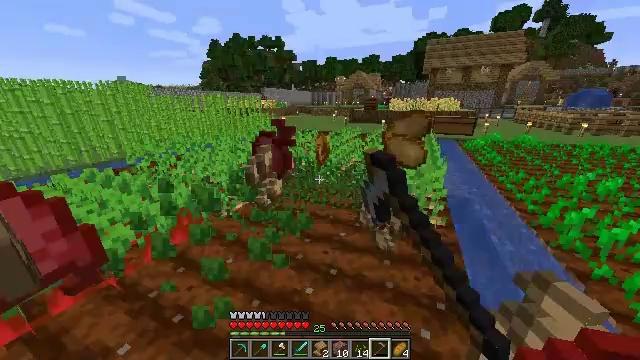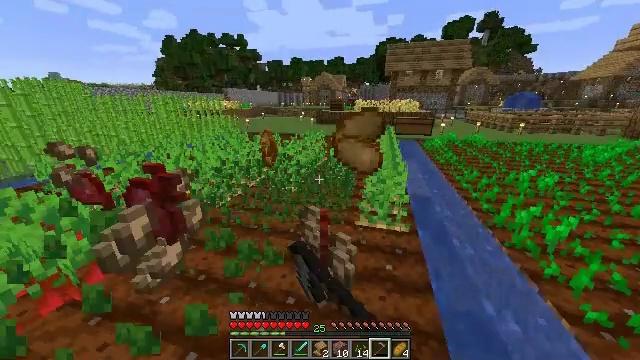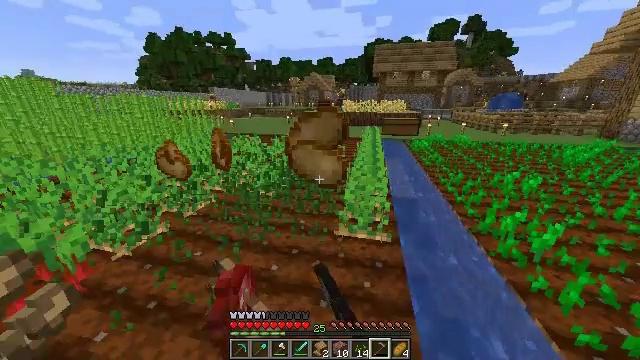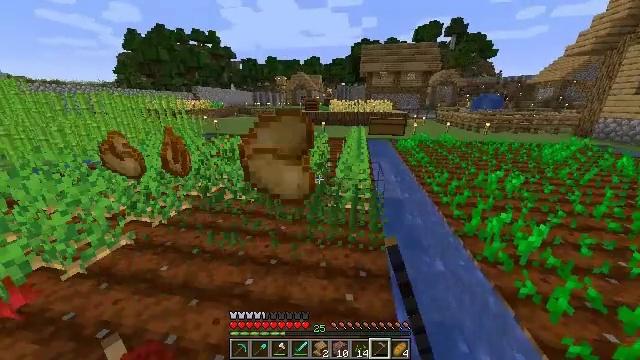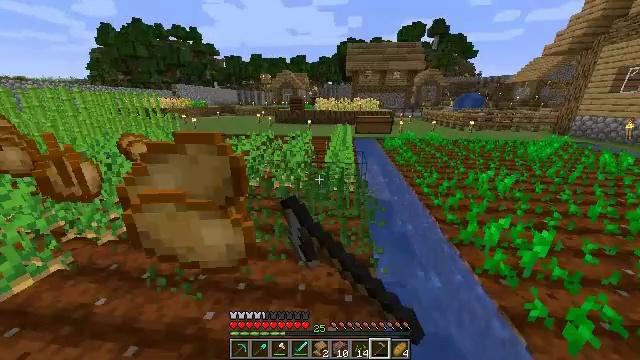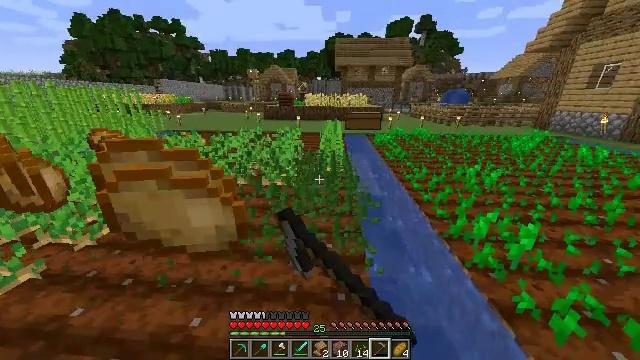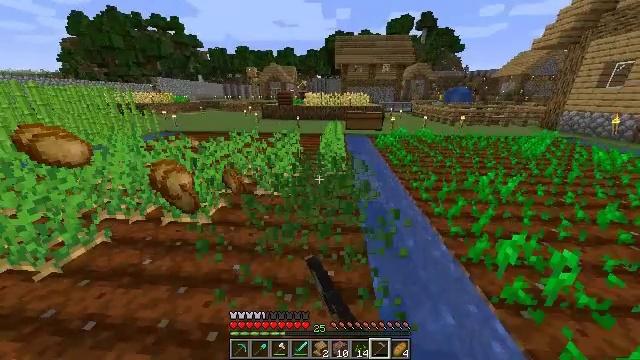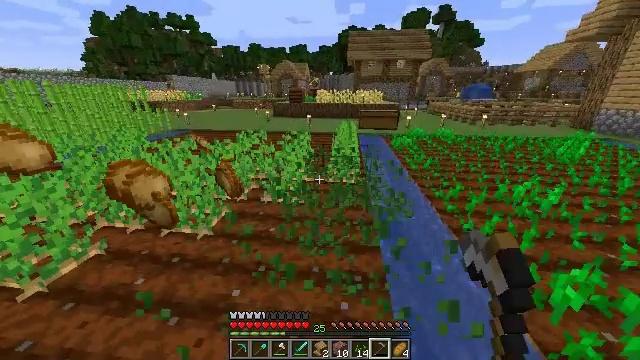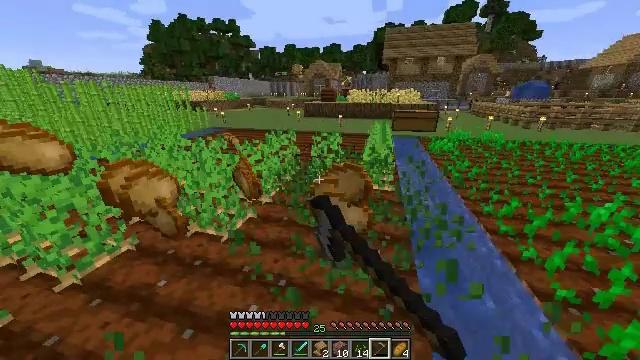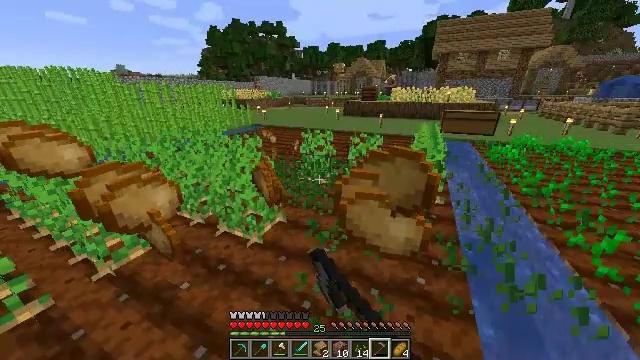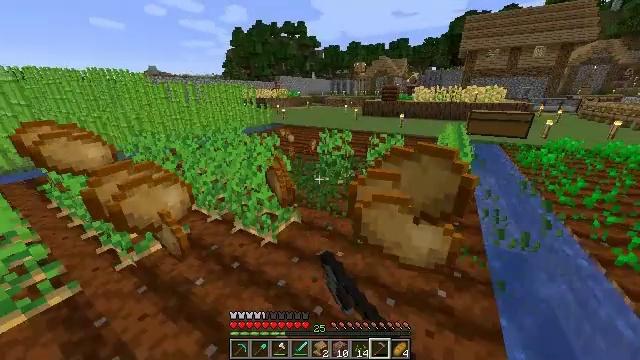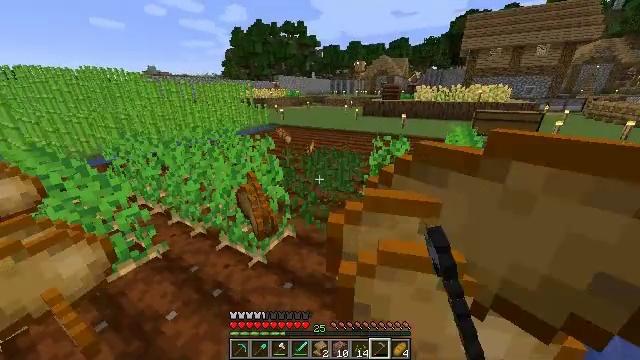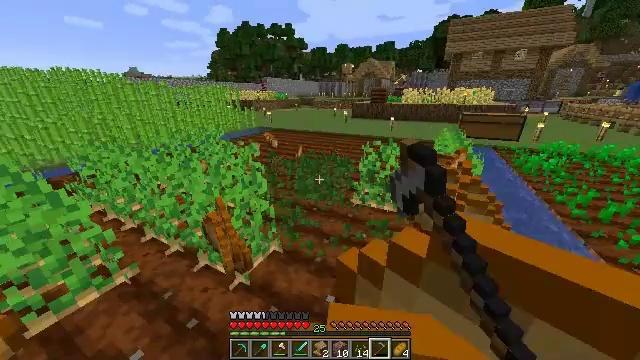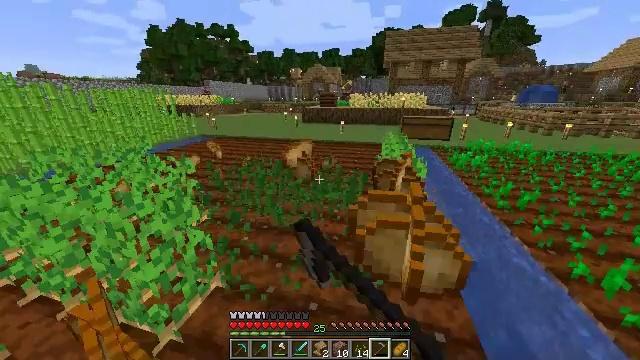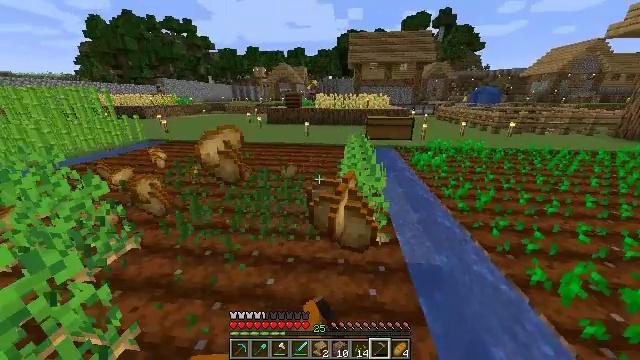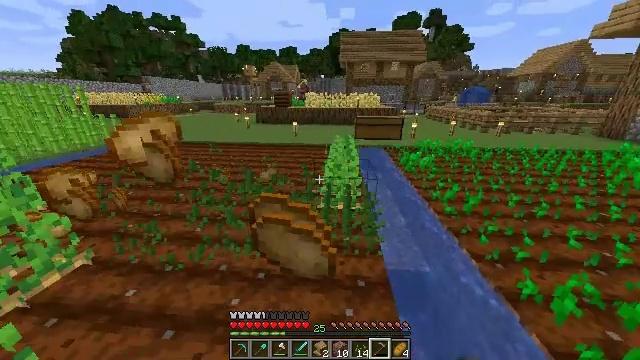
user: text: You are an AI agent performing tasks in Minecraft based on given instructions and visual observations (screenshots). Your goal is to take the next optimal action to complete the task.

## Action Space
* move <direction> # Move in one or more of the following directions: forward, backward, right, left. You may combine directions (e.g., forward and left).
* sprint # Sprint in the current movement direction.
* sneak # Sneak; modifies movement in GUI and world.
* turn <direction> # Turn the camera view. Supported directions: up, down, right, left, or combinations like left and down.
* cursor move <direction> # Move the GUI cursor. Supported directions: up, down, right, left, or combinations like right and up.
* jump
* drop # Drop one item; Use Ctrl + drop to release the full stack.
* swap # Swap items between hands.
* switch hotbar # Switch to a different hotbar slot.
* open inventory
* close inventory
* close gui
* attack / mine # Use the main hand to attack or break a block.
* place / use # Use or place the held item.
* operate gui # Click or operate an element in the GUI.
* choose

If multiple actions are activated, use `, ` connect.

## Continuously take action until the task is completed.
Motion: motion action
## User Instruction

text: Harvest potatoes.
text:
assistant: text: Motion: move forward and move right, sprint, turn right, attack / mine
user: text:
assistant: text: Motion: move forward and move right, sprint, turn right, attack / mine
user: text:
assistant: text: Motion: move forward, sprint, turn right, attack / mine
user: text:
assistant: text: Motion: move forward, sprint, turn right, attack / mine
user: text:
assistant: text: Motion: move forward, sprint, turn right, attack / mine
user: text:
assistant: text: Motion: move forward, sprint, attack / mine
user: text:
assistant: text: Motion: move forward, sprint, turn left, attack / mine
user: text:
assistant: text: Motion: move forward, sprint, turn left, attack / mine
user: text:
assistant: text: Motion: move forward, sprint, turn left, attack / mine
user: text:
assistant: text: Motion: move forward, sprint, turn left, attack / mine
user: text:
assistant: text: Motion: move forward, sprint, attack / mine
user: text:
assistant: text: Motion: move forward and move right, sprint, turn right, attack / mine
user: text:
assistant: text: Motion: move forward and move right, sprint, turn right and up, attack / mine
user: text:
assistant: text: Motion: move forward and move right, sprint, turn right, attack / mine
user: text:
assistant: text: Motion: move forward and move right, sprint, turn right, attack / mine
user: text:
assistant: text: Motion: move forward, sprint, turn right, attack / mine
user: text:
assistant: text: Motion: move forward, sprint, attack / mine
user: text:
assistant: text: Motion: move forward, sprint, attack / mine
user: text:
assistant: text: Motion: move forward, sprint, attack / mine
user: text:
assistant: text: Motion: move forward, sprint, attack / mine
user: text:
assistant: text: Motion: move forward, sprint, turn left, attack / mine
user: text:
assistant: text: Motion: move forward, sprint, turn left, attack / mine
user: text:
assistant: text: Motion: move forward, sprint, attack / mine
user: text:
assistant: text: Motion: move forward, sprint, attack / mine
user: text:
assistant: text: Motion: move forward, sprint, attack / mine
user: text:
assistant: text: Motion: move forward, sprint
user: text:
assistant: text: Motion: move forward, sprint
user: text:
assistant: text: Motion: move forward, sprint, turn right
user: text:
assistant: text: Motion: move forward, sprint, turn right
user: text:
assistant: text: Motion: move forward, sprint, turn right